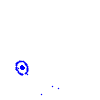
Particle: kaon